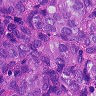
Metastatic tissue present: yes